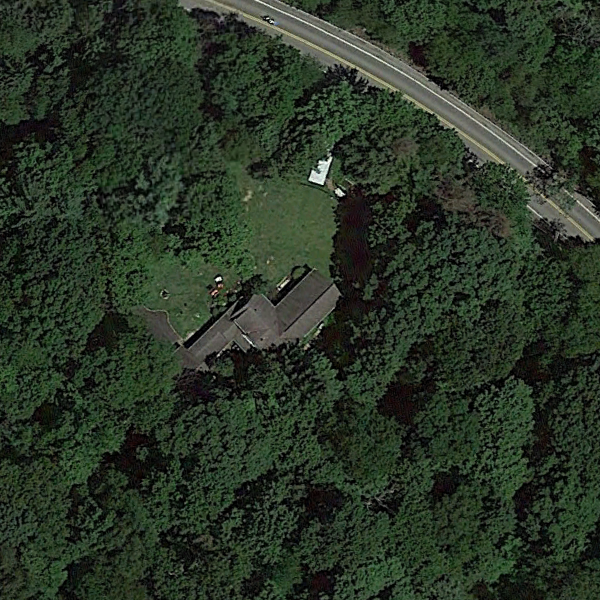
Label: SparseResidential